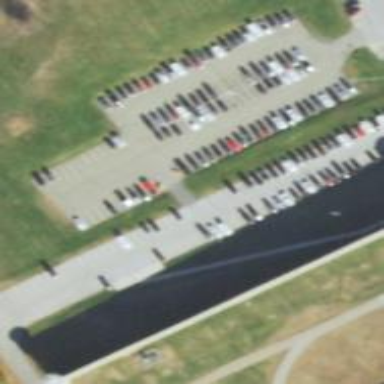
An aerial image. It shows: Parking area.